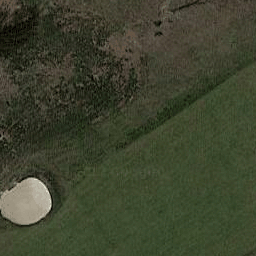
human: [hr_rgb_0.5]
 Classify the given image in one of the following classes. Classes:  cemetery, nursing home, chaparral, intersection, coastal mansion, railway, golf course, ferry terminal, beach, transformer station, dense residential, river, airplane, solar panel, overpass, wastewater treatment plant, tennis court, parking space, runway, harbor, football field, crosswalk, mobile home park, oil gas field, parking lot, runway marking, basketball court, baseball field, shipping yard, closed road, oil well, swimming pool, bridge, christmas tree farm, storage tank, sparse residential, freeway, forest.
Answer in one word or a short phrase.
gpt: golf course